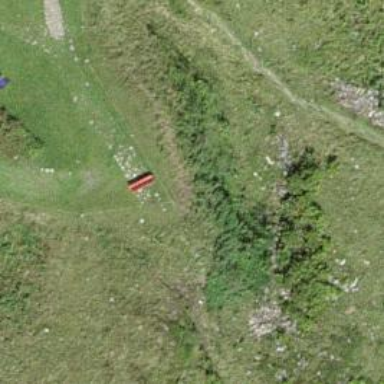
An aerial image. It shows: Red bench.